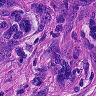
Metastatic tissue present: yes